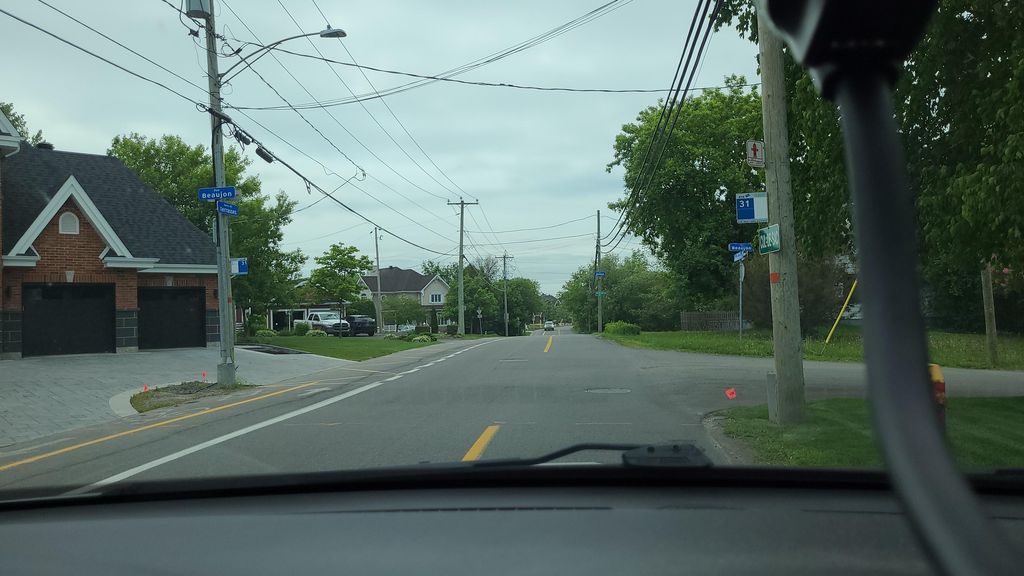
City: montreal